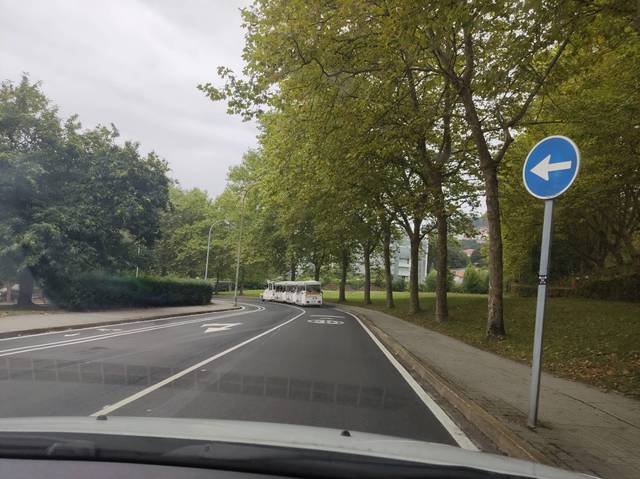
Region: Spain
Coordinates: 42.887, -8.543